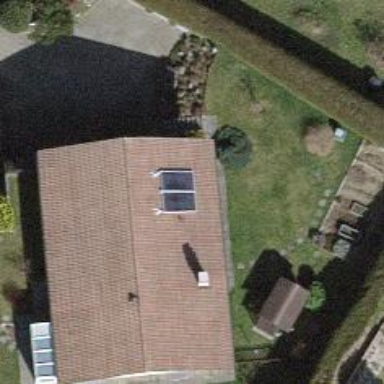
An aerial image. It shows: Simple house.